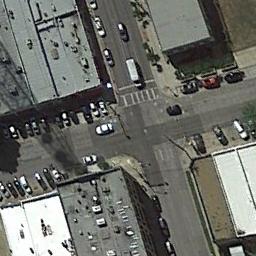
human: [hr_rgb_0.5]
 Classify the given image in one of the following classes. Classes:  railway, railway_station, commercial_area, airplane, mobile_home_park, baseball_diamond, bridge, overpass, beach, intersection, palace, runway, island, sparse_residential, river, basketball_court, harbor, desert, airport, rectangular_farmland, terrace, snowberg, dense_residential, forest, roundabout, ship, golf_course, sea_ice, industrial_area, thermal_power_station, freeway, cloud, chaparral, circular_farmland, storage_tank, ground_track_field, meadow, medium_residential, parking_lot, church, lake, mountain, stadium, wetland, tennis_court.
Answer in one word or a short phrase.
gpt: intersection